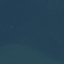
Land use / land cover class: SeaLake